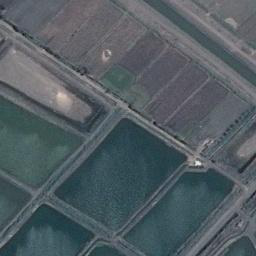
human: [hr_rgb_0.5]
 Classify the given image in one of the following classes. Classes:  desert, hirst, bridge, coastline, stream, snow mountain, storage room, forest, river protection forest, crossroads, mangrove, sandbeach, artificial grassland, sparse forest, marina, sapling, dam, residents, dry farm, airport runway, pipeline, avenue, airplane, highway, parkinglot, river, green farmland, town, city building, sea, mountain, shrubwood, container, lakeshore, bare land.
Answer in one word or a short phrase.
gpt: green farmland